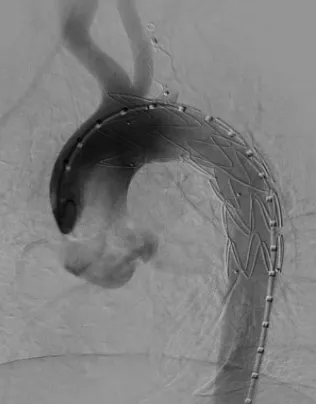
B: Stentgraft is deployed, resulting in complete occlusion of LSA. Vascular plug (Amplatzer) was deployed at the origin of LSA to prevent endoleak.
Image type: radiology (x_ray)